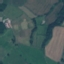
Label: Pasture